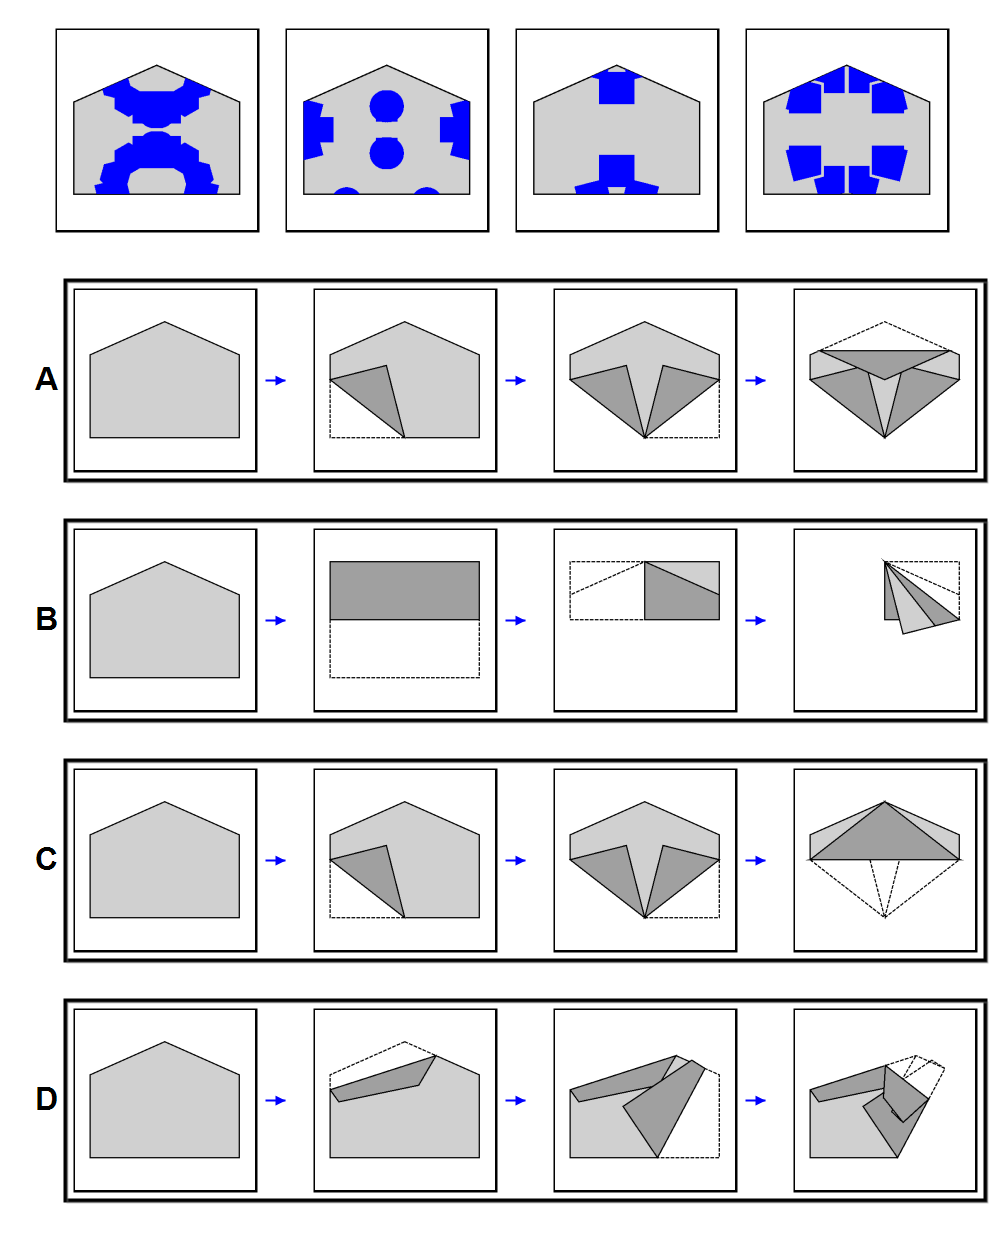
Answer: B